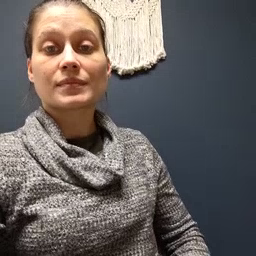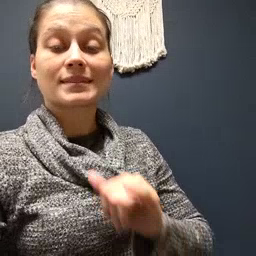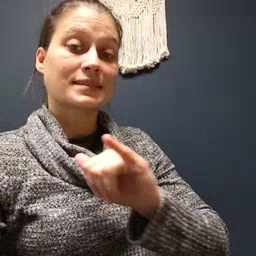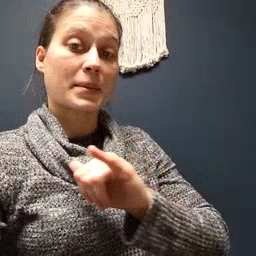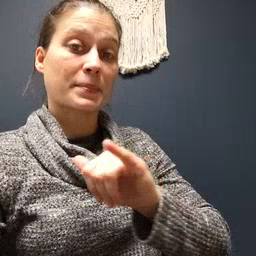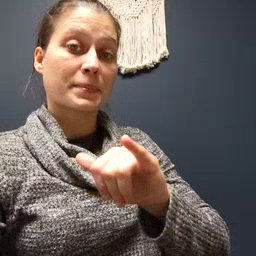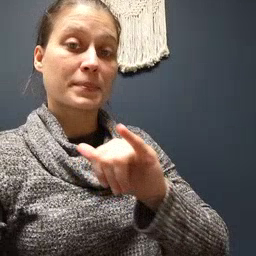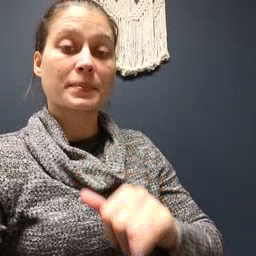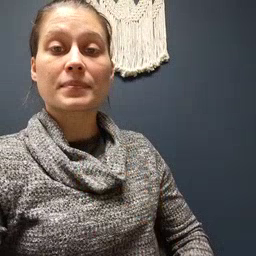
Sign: same